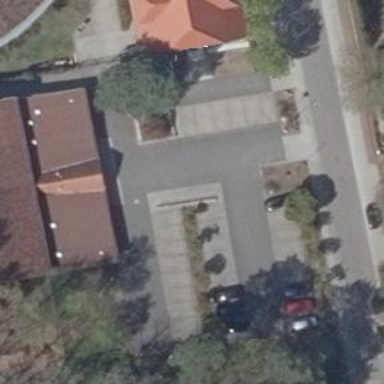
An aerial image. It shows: Parking area.